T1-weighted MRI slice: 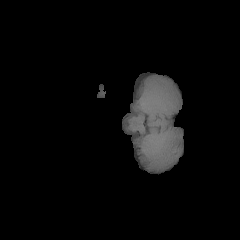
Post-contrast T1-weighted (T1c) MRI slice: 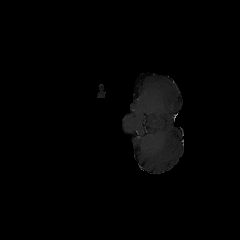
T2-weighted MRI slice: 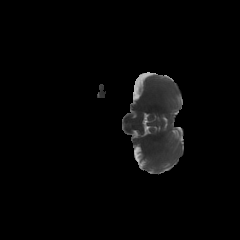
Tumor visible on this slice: no